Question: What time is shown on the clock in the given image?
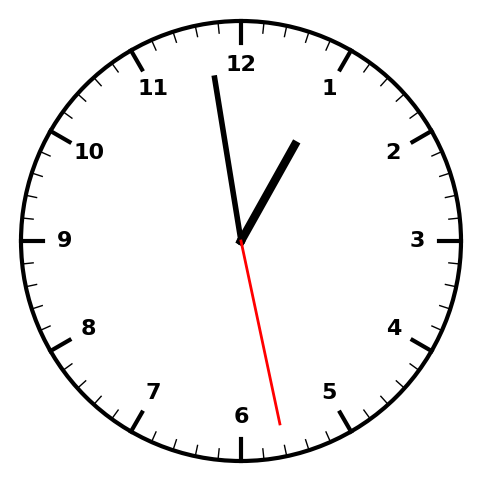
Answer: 12:58:28